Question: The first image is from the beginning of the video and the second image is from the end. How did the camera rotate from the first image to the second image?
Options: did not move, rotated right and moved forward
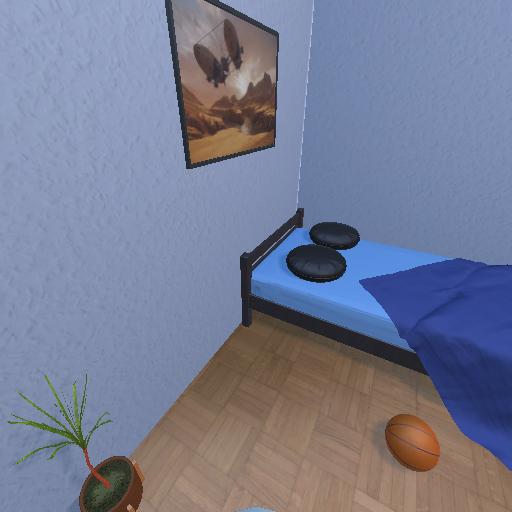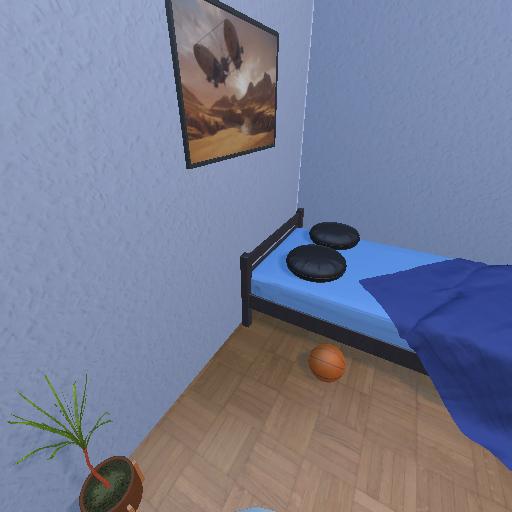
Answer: did not move